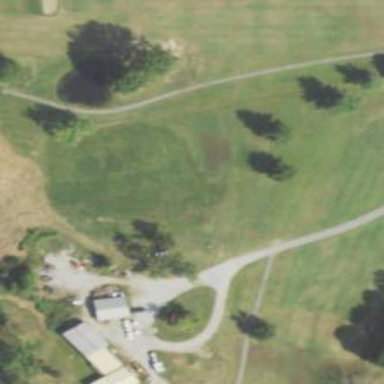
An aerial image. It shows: Golf fairway surrounded by grass.